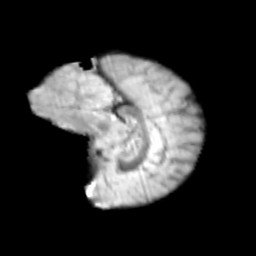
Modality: T2w
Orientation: sagittal
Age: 10
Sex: male
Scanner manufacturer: siemens
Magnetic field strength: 3 T
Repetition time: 3.8 s
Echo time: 0.07 s